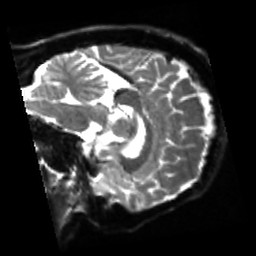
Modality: sbref
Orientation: sagittal
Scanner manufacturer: siemens
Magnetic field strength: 3 T
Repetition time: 4 s
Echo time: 0.0594 s